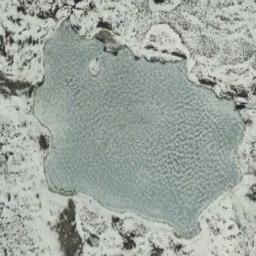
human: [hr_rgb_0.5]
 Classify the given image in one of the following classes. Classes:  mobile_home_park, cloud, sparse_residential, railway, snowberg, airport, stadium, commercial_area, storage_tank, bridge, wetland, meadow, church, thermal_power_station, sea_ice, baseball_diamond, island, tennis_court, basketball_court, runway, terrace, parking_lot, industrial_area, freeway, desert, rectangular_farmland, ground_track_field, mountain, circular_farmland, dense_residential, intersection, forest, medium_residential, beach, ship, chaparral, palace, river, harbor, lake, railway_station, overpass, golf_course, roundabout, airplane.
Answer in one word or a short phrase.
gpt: lake